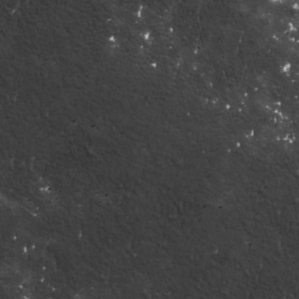
Label: frost